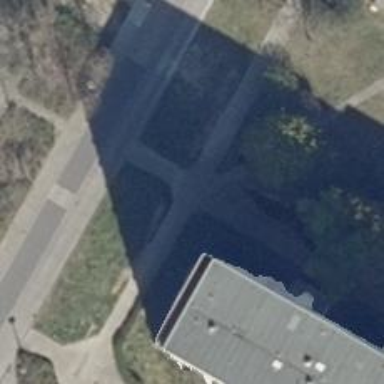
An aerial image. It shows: Concrete footway.